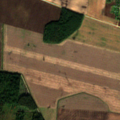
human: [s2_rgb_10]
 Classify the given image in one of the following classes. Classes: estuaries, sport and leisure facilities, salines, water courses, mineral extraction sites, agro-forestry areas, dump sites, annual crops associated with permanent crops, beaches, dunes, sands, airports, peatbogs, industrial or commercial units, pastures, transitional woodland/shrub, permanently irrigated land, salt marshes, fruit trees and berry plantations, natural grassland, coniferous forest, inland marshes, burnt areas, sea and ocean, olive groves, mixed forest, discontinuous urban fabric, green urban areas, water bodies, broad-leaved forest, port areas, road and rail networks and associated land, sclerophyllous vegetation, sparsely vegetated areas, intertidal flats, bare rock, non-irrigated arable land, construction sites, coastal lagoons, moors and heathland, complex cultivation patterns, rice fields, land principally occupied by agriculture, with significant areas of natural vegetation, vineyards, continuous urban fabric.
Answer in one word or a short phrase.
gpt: non-irrigated arable land, land principally occupied by agriculture, with significant areas of natural vegetation, broad-leaved forest